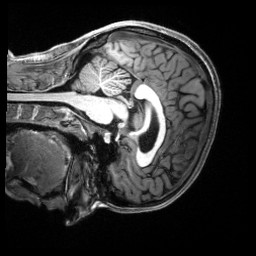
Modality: T1w
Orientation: sagittal
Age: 21
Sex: female
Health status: healthy
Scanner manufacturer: siemens
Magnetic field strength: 3 T
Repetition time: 2.5 s
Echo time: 0.00222 s